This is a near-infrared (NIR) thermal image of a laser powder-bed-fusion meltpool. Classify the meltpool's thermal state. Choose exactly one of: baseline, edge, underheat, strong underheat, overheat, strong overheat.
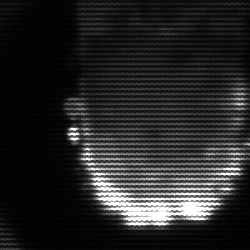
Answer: baseline